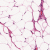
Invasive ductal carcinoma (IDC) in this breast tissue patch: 0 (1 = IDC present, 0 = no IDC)